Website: slack
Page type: payment
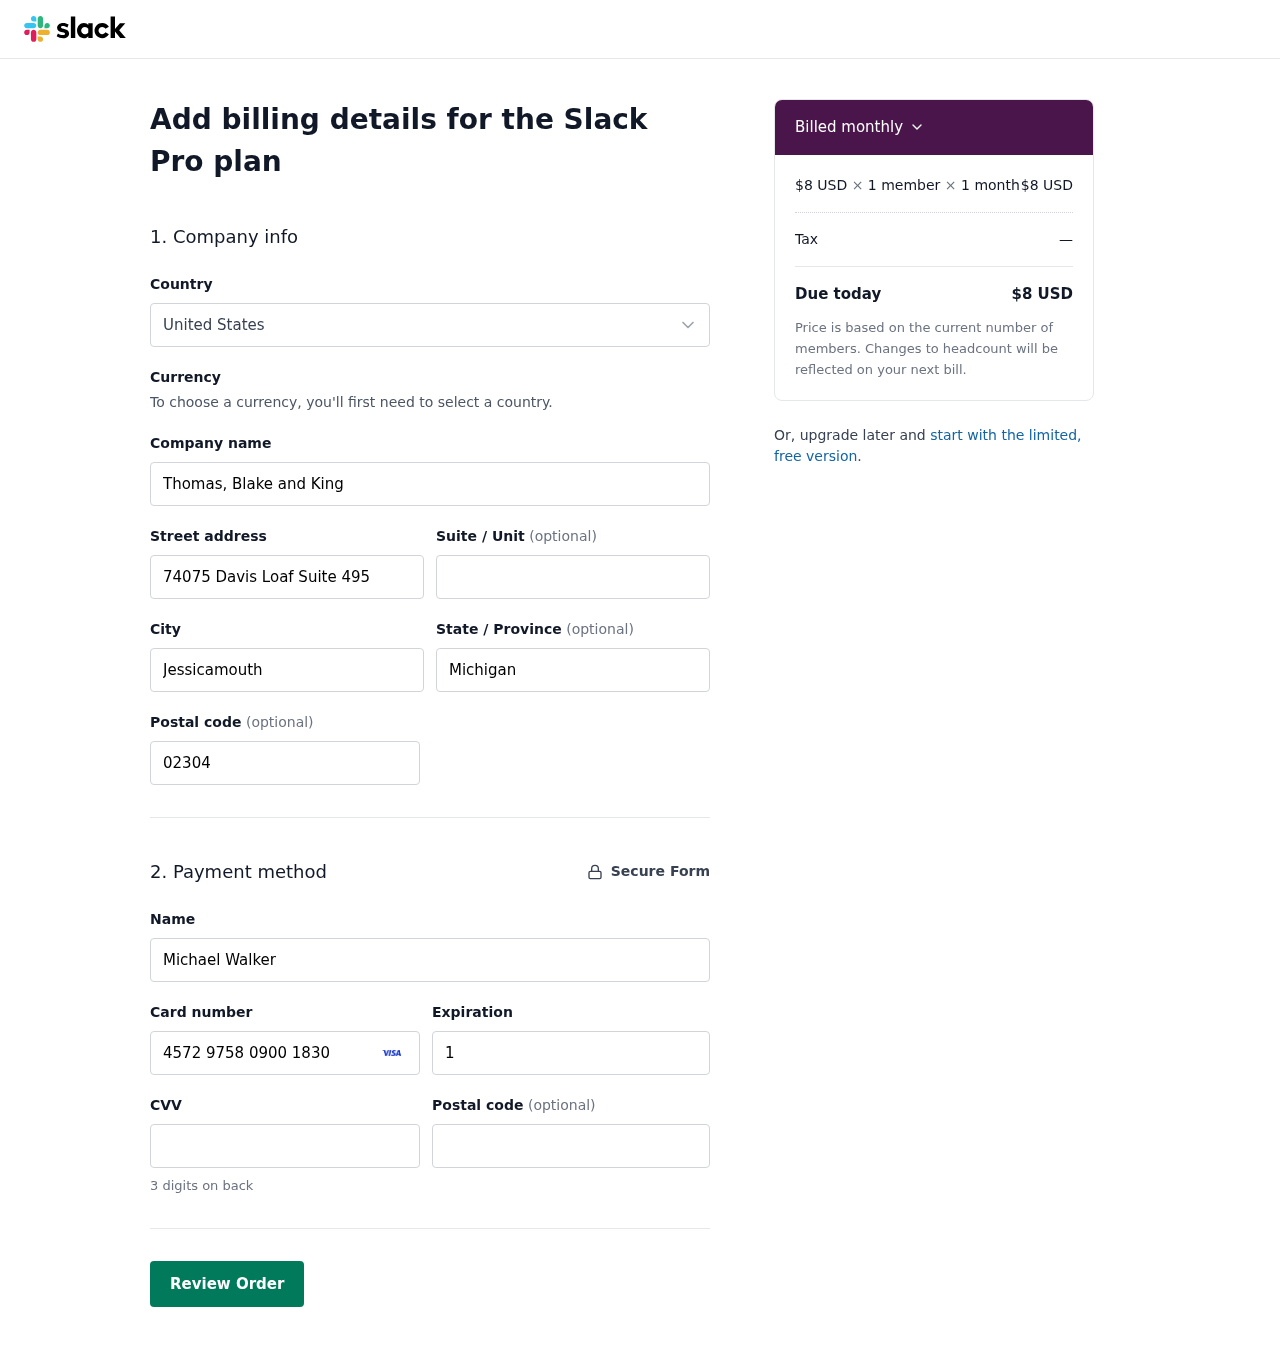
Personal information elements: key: PII_COUNTRY
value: United States
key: PII_COMPANY
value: Thomas, Blake and King
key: PII_STREET
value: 74075 Davis Loaf Suite 495
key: PII_CITY
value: Jessicamouth
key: PII_STATE
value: Michigan
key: PII_POSTCODE
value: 02304
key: PII_FULLNAME
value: Michael Walker
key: PII_CARD_NUMBER
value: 4572 9758 0900 1830
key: PII_CARD_EXPIRY
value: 10/29
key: PII_CARD_CVV
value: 493
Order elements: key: ORDER_PRICE_PER_MEMBER
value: $8 USD
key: ORDER_NUM_MEMBERS
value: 1 member
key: ORDER_NUM_MONTHS
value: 1 month
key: ORDER_SUBTOTAL
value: $8 USD
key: ORDER_TAX
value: —
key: ORDER_TOTAL
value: $8 USD